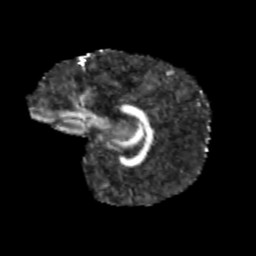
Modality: FA
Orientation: sagittal
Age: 9
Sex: male
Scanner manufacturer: siemens
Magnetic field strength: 3 T
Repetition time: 3.8 s
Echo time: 0.07 s